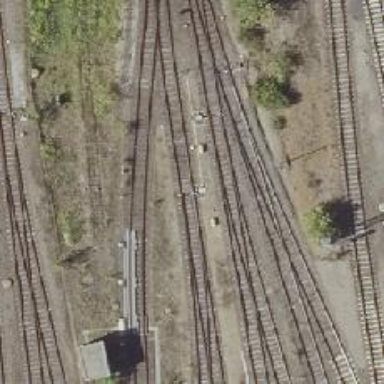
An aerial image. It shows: Railway switch.